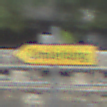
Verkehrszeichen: UmleitungswegweiserLinksweisend
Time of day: MorningAfternoon
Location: Outdoor (Suburban)
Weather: PartlyCloudy
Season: NotSpecified
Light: Natural